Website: walmart
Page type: billing-address
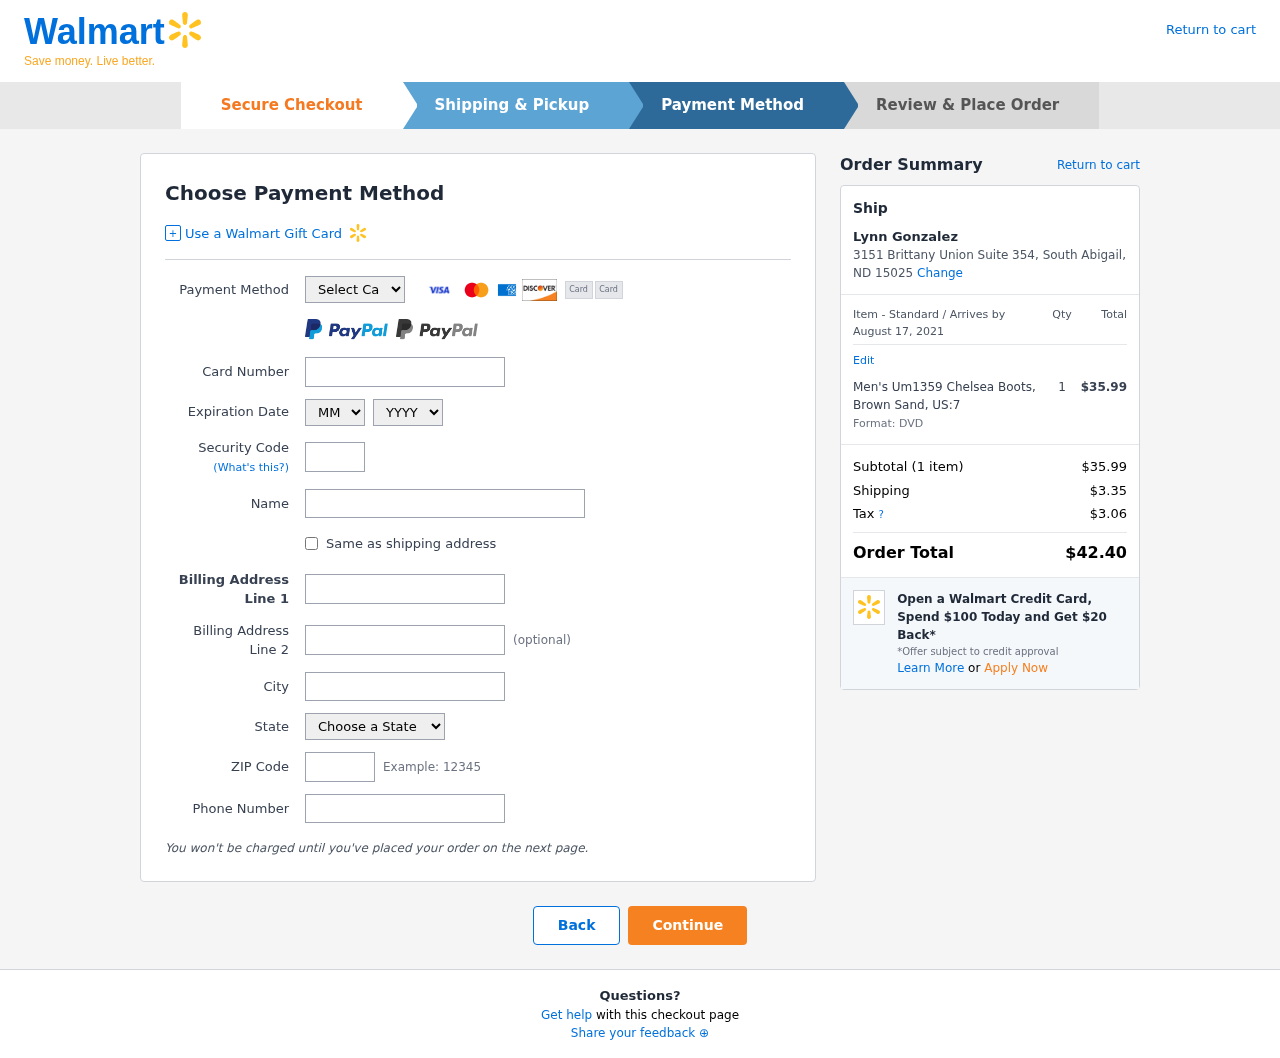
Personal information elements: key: PII_CARD_CVV
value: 7727
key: PII_CARD_EXPIRY_MONTH
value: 12
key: PII_CARD_EXPIRY_YEAR
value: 28
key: PII_CARD_NUMBER
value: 3476 9037 3441 039
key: PII_CARD_TYPE
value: American Express
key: PII_CITY
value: South Abigail
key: PII_CITY_STATE_ZIP
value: South Abigail, ND 15025
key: PII_FULLNAME
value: Lynn Gonzalez
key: PII_PHONE
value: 2295757063
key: PII_POSTCODE
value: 15025
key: PII_STATE
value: North Dakota
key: PII_STREET
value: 3151 Brittany Union Suite 354
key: PII_STREET2
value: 646 Michael Parkway Apt. 870
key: PII_FULLNAME2
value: Lynn Gonzalez
Product elements: key: PRODUCT1_NAME
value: Men's Um1359 Chelsea Boots, Brown Sand, US:7
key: PRODUCT1_PRICE
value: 35.99
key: PRODUCT1_QUANTITY
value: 1
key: PRODUCT1_DESC
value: Format: DVD
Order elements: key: ORDER_DELIVERY_DATE
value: August 17, 2021
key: ORDER_NUM_ITEMS
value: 1
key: ORDER_SUBTOTAL
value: $35.99
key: ORDER_SHIPPING_COST
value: $3.35
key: ORDER_TAX
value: $3.06
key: ORDER_TOTAL
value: $42.40